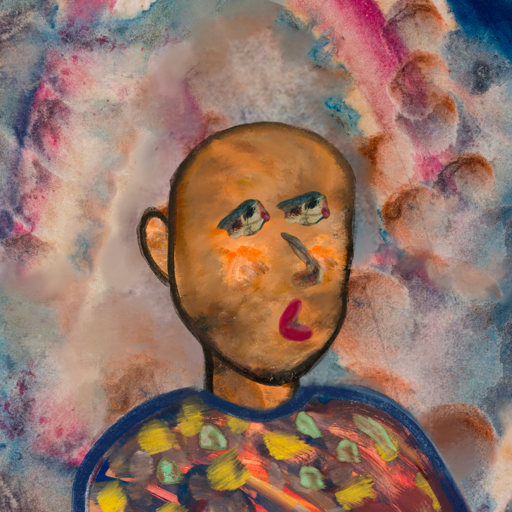
Background: Rupkatha, Head And Neck Side: Gypsy_Queen, Face Side: Pipe, Bust: Mother_And_Son_Mother, Hair Side: Blank, Head Accessory: Blank, Second Necklace: Blank, Necklace: Blank, Baby: Blank